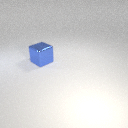
large blue metal cube